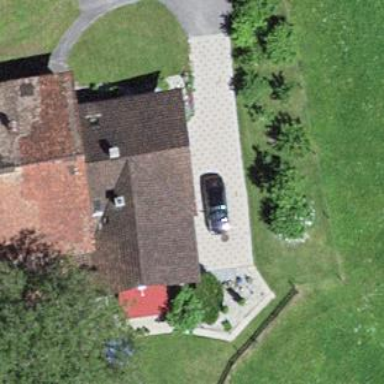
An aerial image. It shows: Simple house.